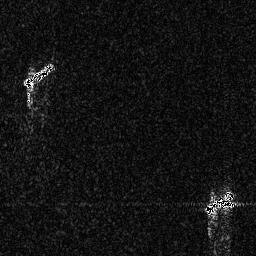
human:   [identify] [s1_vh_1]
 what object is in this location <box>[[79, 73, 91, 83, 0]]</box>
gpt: <ref>1 medium ship at the bottom right</ref>